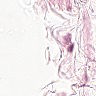
Metastatic tissue present: no